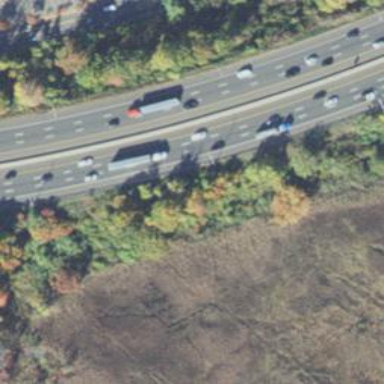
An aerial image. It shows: Asphalt motorway.